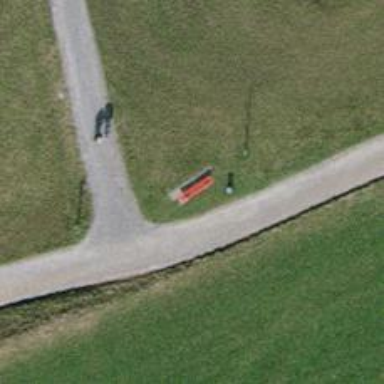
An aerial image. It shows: Red bench.